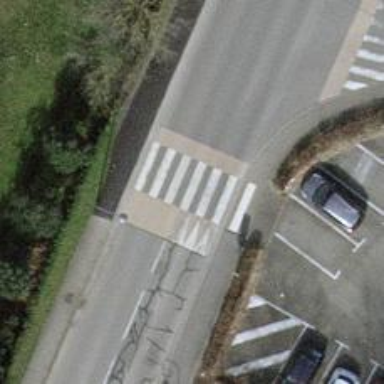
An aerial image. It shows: Uncontrolled zebra crossing on the road.